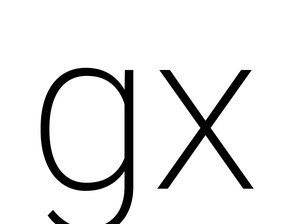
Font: Roboto_ExtraLight